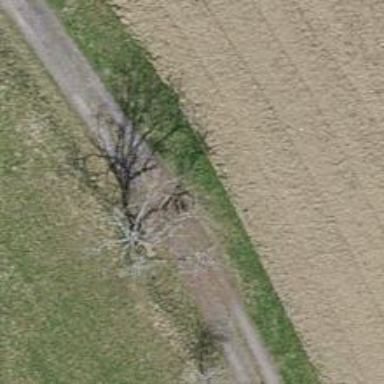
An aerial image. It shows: Beautiful tree in nature.